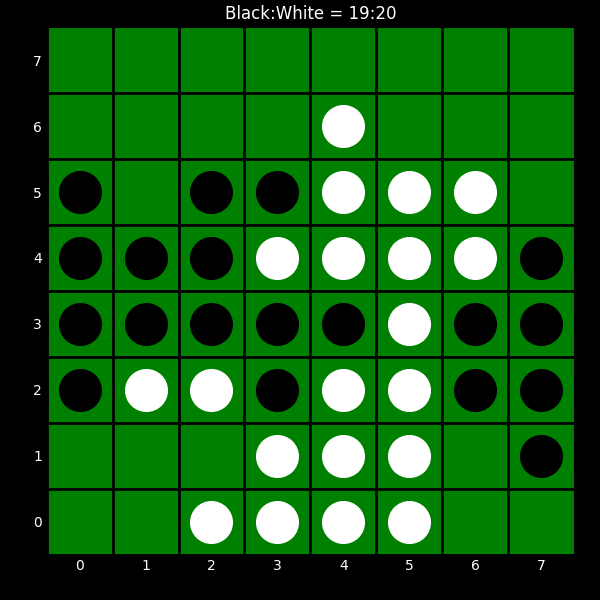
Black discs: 19
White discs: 20